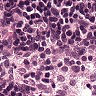
Metastatic tissue present: no